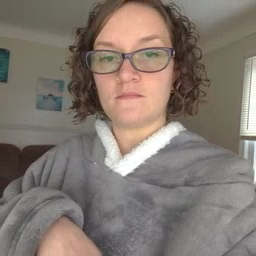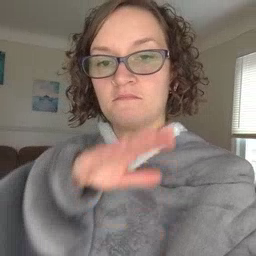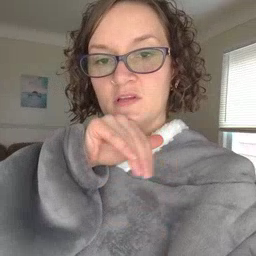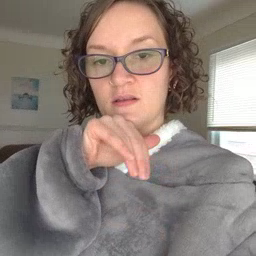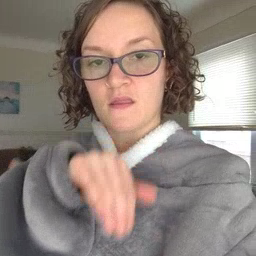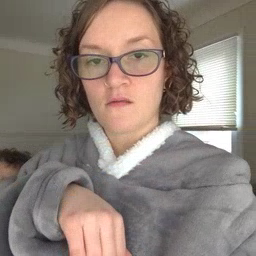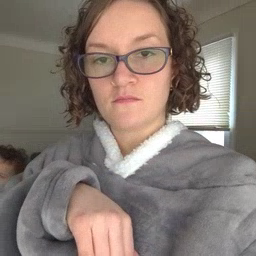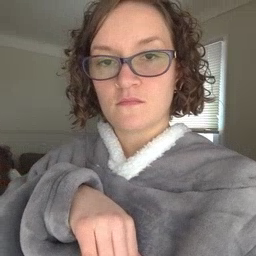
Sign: pig